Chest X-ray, AP view. Patient: 43 years old, sex F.
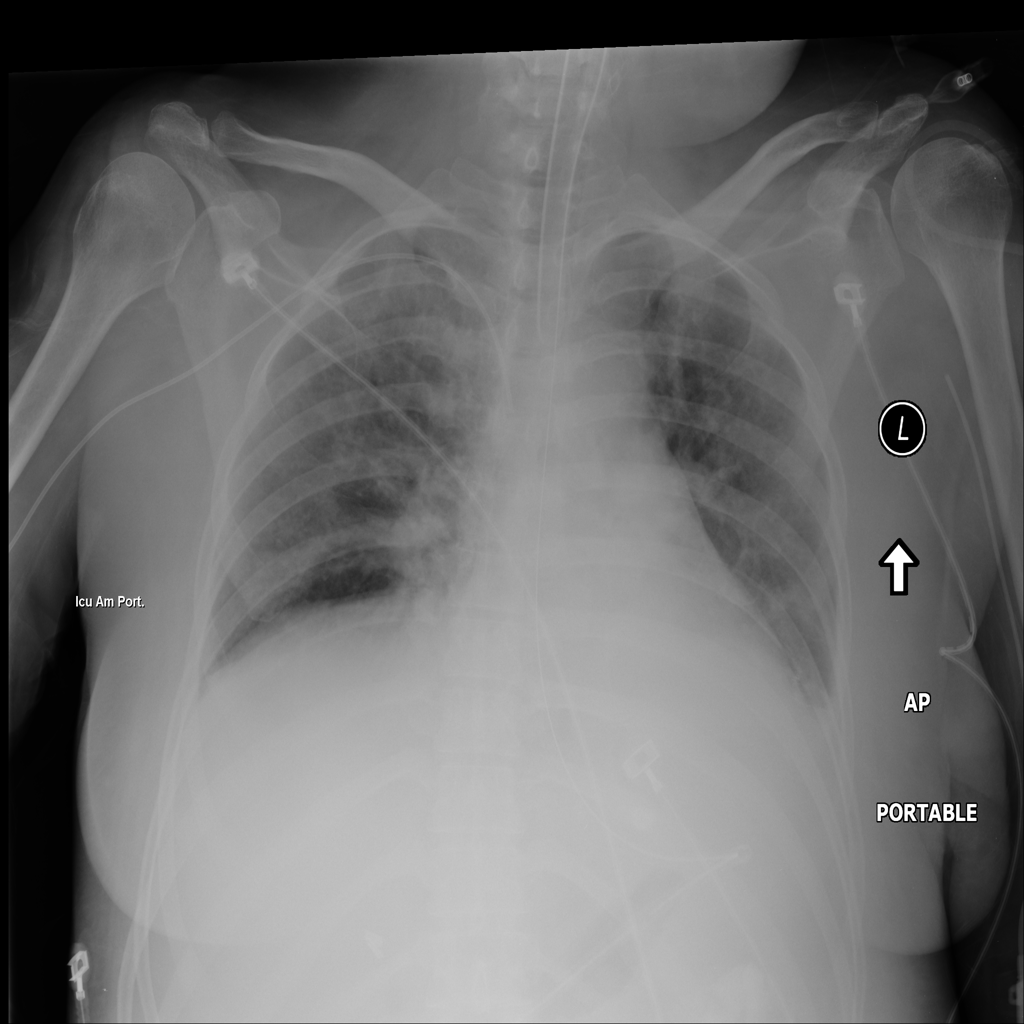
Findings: No Finding